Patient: sex F, age 54
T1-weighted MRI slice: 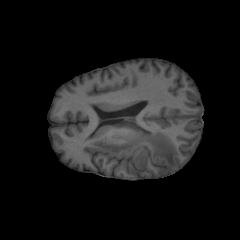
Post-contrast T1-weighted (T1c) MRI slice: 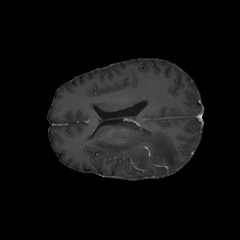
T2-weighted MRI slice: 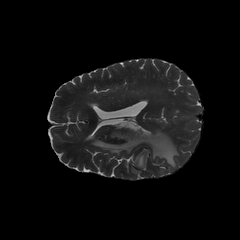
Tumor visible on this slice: yes
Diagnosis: Glioblastoma, IDH-wildtype
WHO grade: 4